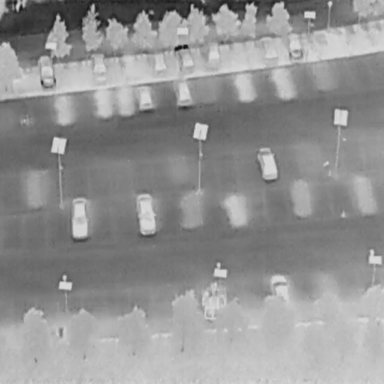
There are 15 objects shown in the infrared image, including 13 Cars, and two Bicycles.